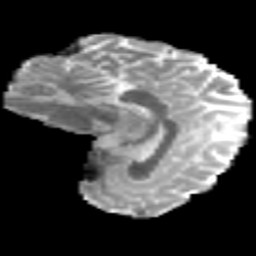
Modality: MD
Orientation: sagittal
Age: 18
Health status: ill
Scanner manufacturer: philips
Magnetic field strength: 3 T
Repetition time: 9 s
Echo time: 0.127 s